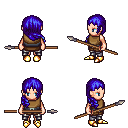
a pixel art fantasy rpg character, female body template, human, light skin, leather chest armor, metal pants, blue right-swept hairstyle, gold boots, spear, four views (front, back, left, right), 2x2 character sprite sheet, small pixel art, hard edges, no anti-aliasing